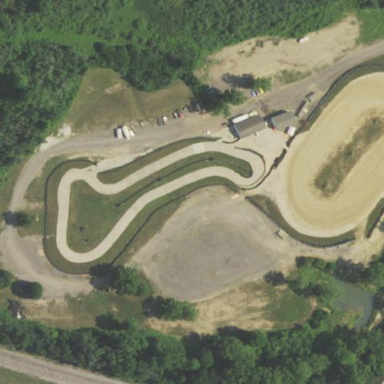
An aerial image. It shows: Concrete raceway designed for motor sport.